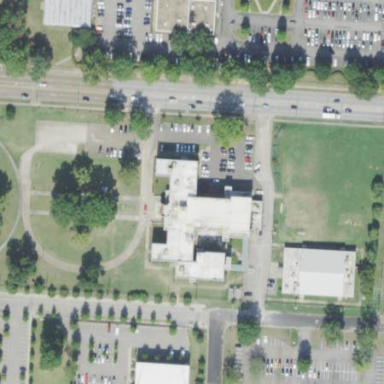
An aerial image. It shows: School building.